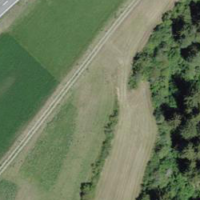
EUNIS habitat code: 24
Species observed at this site:
Arctium tomentosum